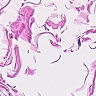
Metastatic tissue present: no